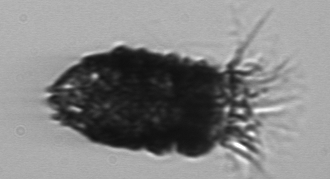
Label: Stenosemella_pacifica